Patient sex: M
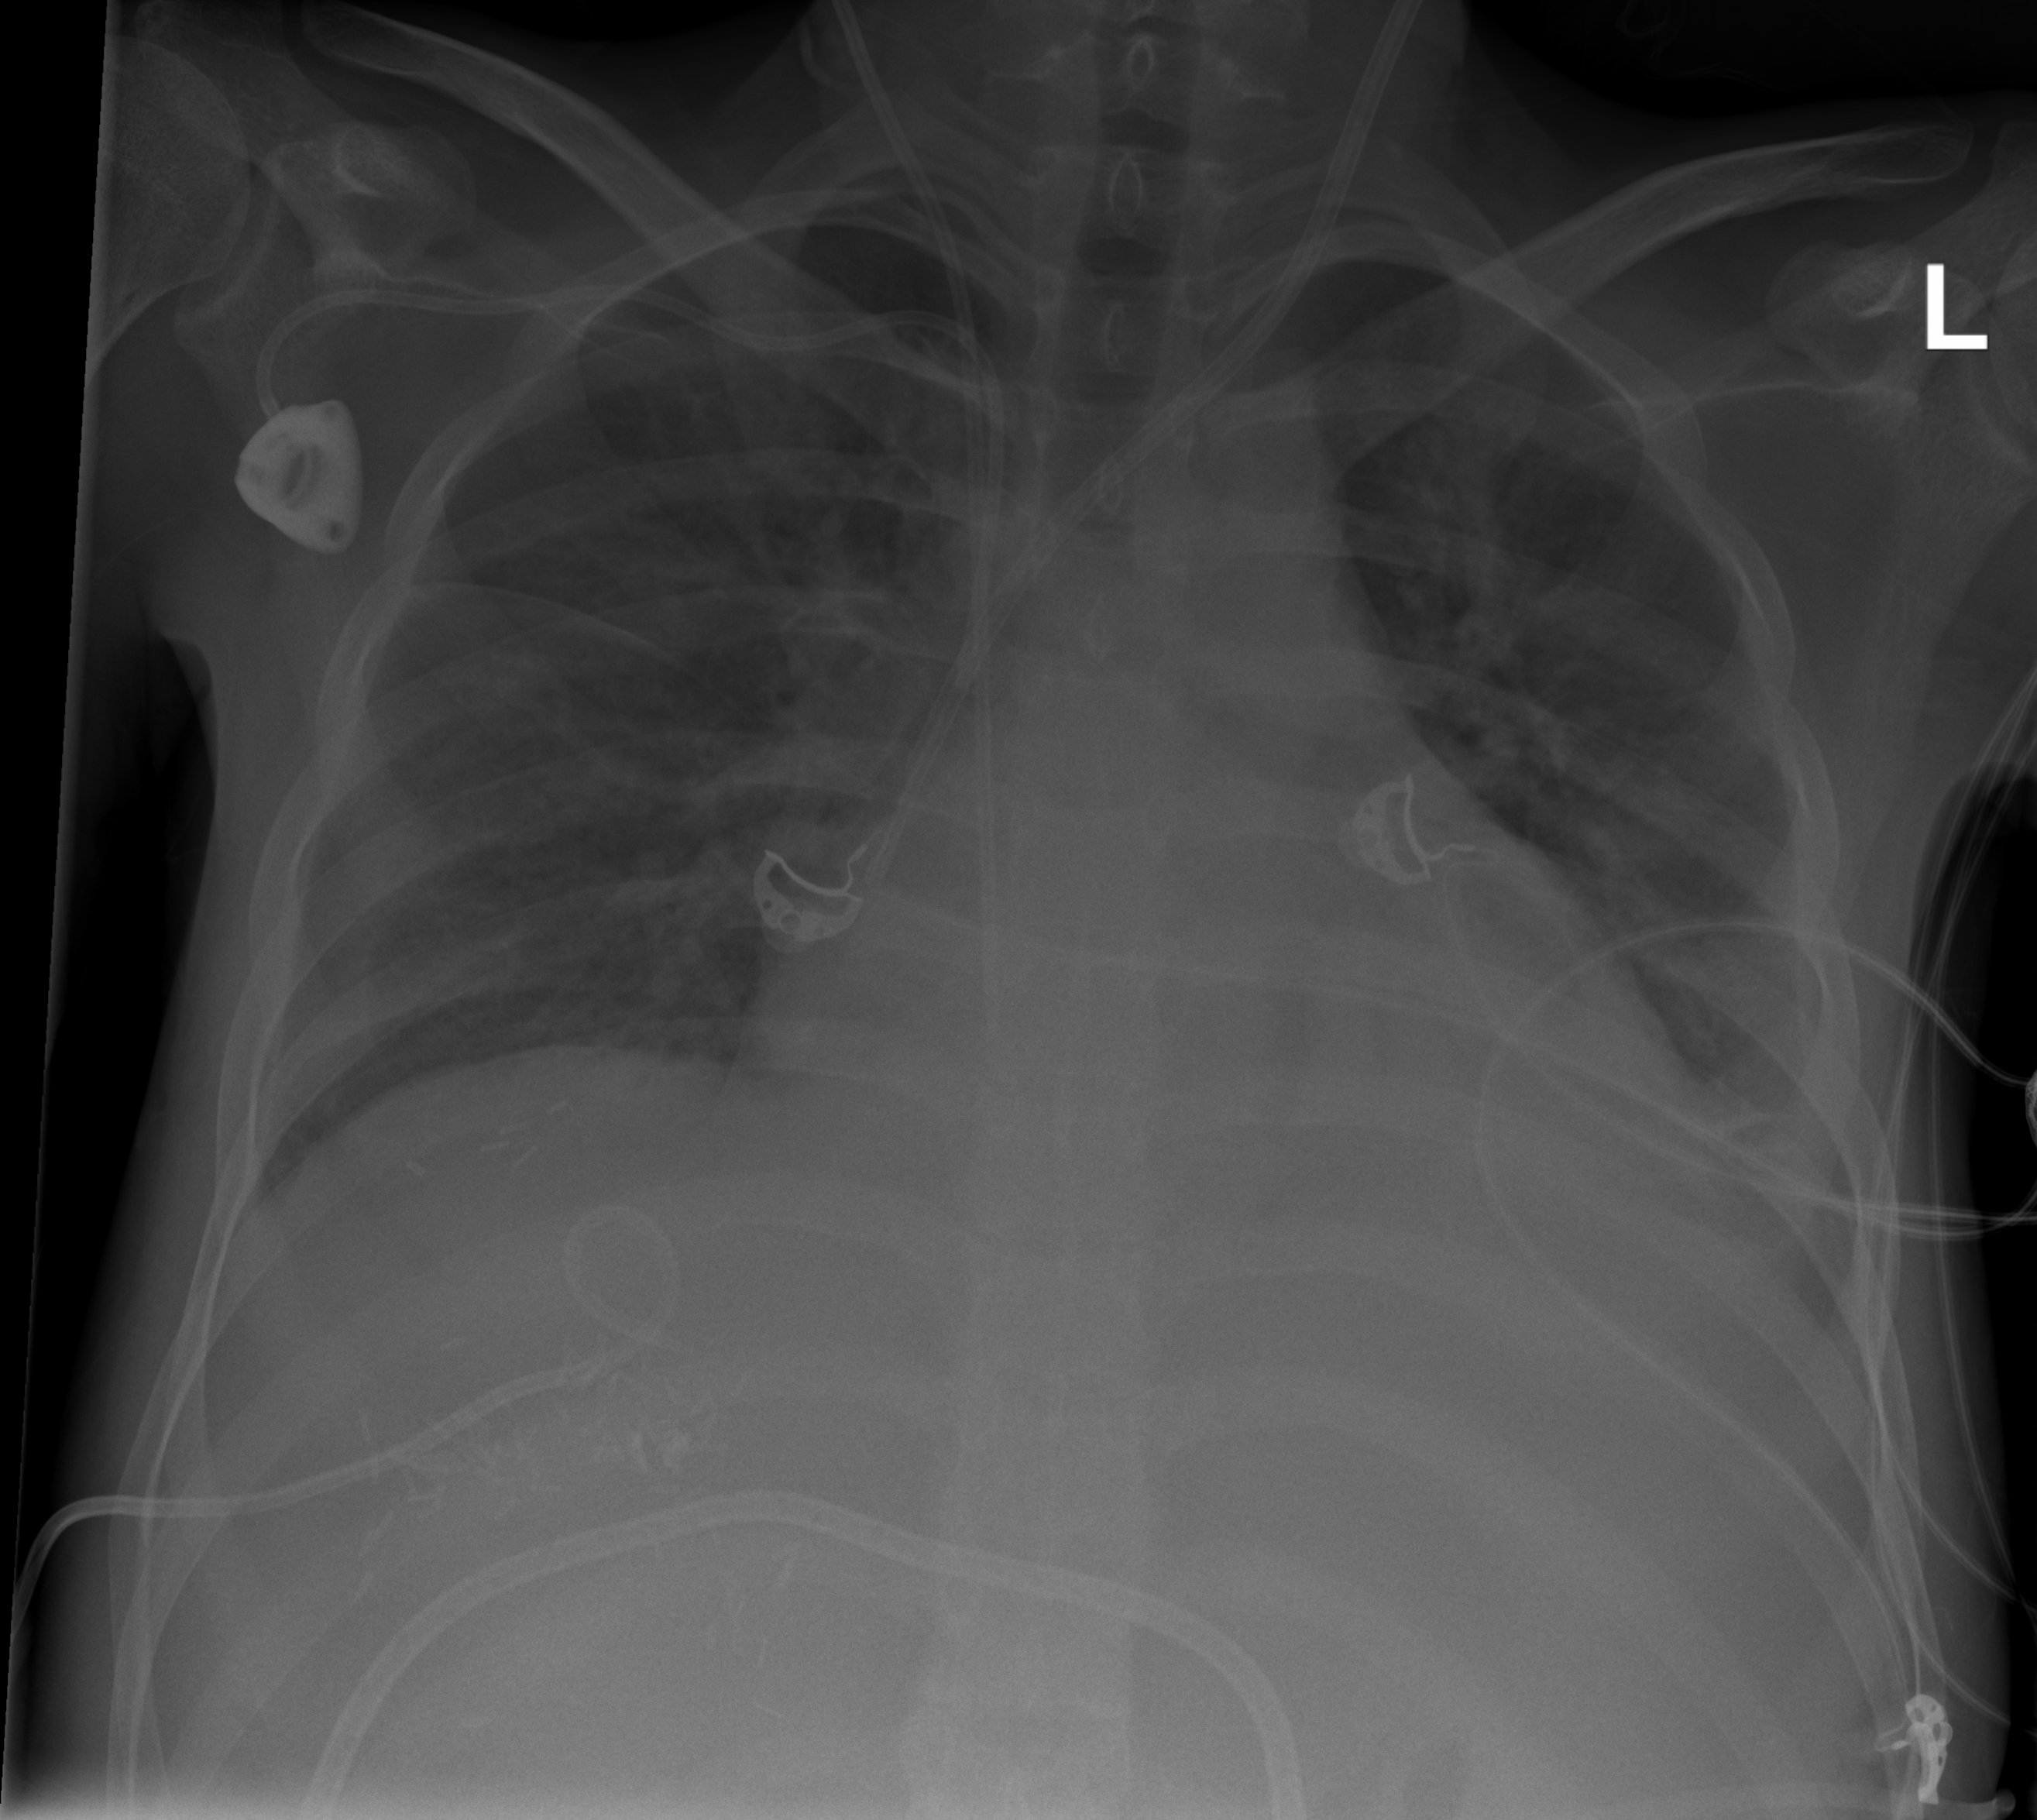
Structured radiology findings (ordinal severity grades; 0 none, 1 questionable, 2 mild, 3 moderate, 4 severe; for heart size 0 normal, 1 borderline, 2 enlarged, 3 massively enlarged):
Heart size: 2
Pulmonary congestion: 2
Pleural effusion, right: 2
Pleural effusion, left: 2
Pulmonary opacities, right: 1
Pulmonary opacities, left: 1
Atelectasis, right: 2
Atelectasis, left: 2